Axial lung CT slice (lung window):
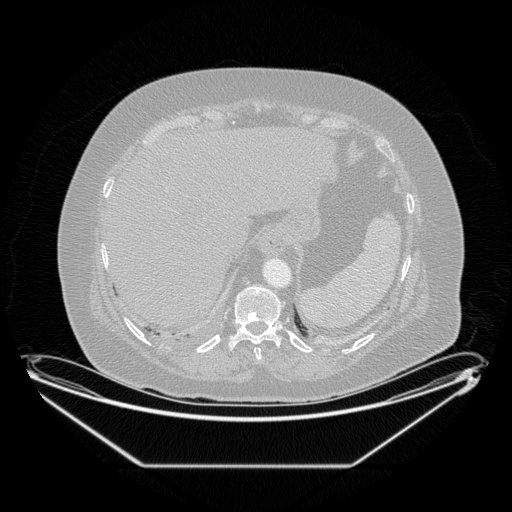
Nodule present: no